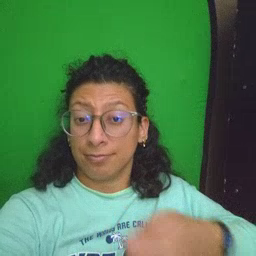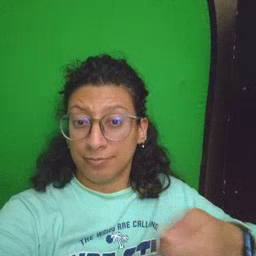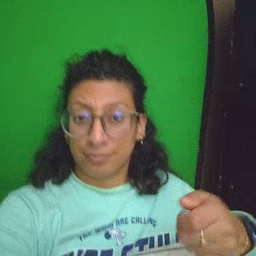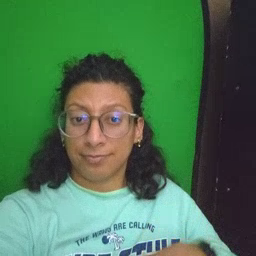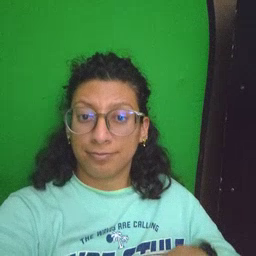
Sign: vacuum